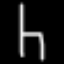
Label: chair